Question: I'm wondering if it is possible to create button looks like this:

With (no additional images).
What do you think?
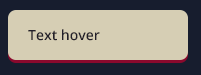
Answer: You should post the code what tried so far. Any way try this one.
'''
body {
background-color: #333;
text-align: center;
padding-top: 20px;
}
button {
background: beige;
border-radius: 3px;
box-shadow: 0px 5px 0px maroon;
border: 0;
color: #333;
font-size: 17px;
padding: 10px 30px;
display: inline-block;
outline: 0;
}
button:hover {
background: #eaeab4;
box-shadow: 0px 5px 0px #4d0000;
}
button:active {
box-shadow: none;
margin-top: 5px;
}
'''
'''
<button type="button">Text hover</button>
'''